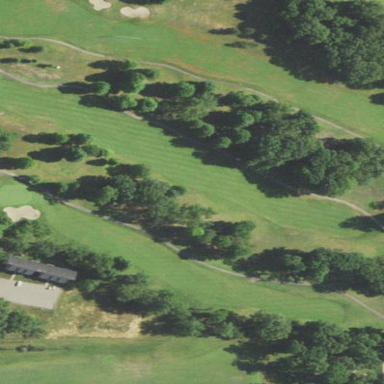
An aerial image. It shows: Grassy area designated as golf fairway.